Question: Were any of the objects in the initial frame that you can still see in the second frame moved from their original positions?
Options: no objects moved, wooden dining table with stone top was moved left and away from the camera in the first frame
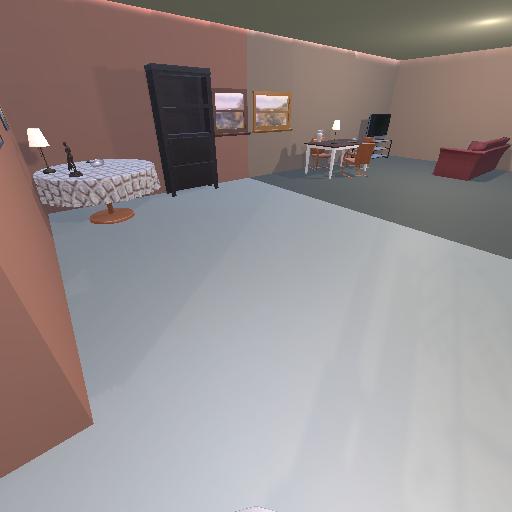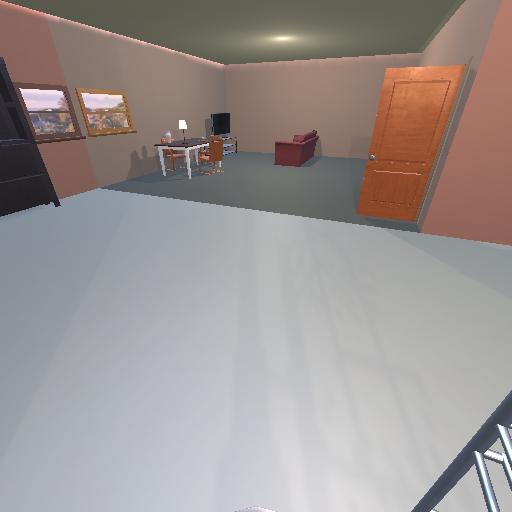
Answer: no objects moved